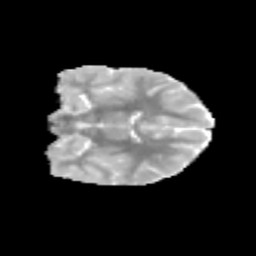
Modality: MD
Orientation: coronal
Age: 9
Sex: female
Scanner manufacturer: siemens
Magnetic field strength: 3 T
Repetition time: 3.8 s
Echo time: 0.07 s